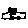
Label: car